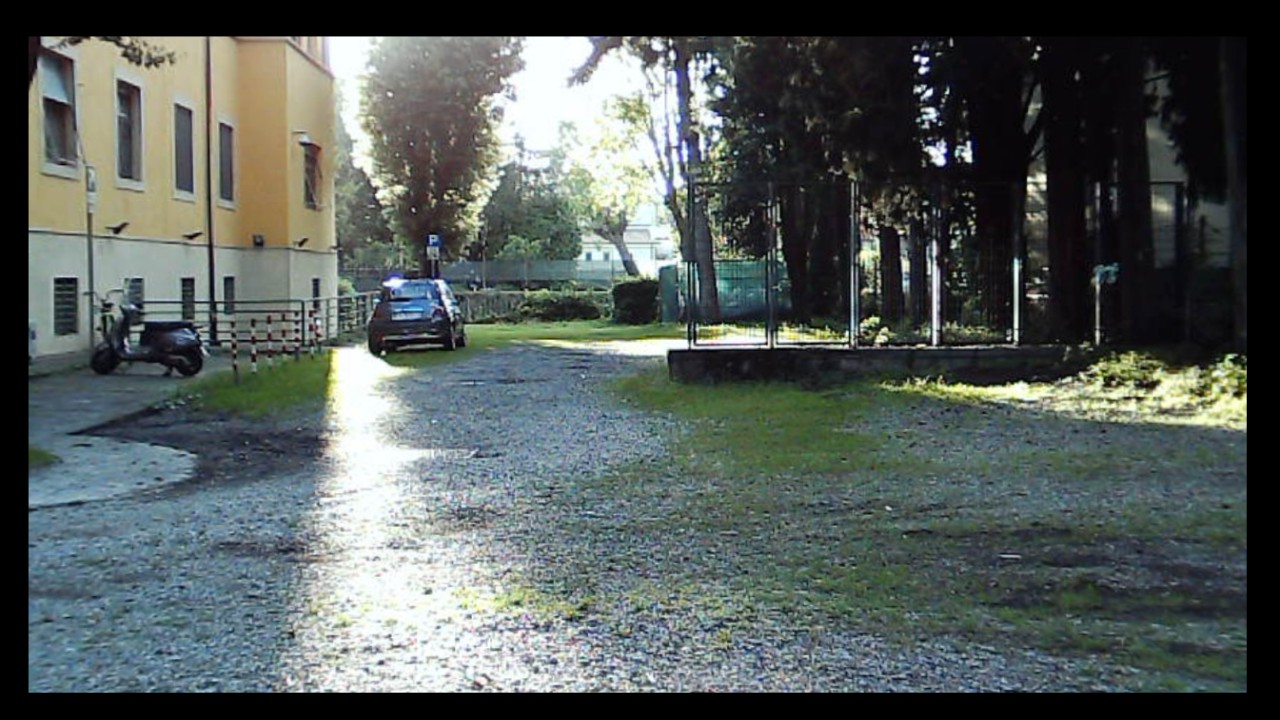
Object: Betafpv air75